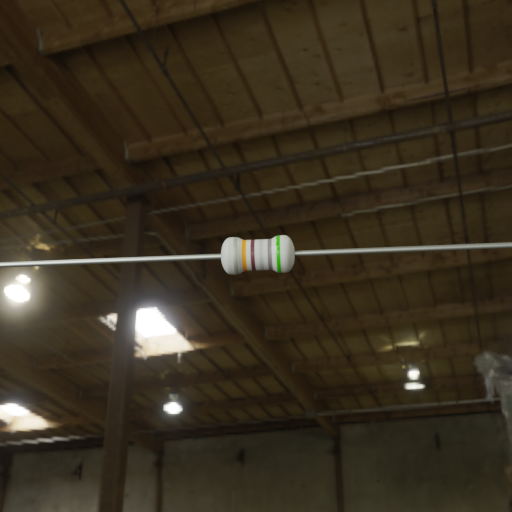
Resistor colour bands (in order): silver, orange, brown, silver, gray, green